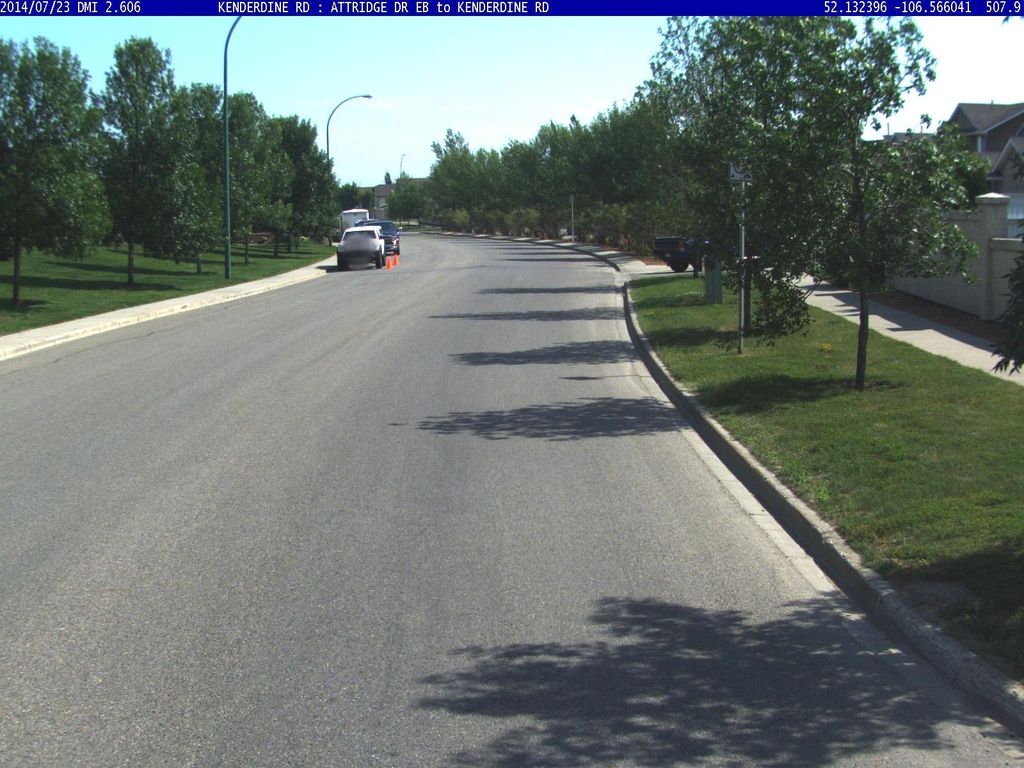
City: saskatoon